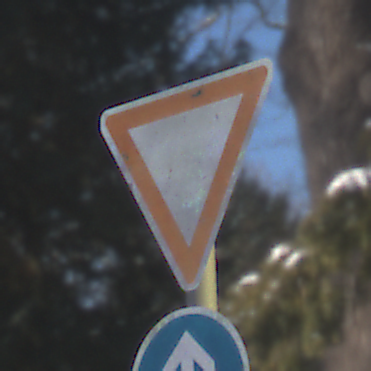
Verkehrszeichen: VorfahrtGewaehren
Zusatzzeichen unten: VorgeschriebeneFahrtrichtungGeradeaus
Umgebung: Outdoor, Special
Tageszeit: MorningAfternoon
Wetter: Clear
Licht: Natural
Jahreszeit: Winter
Kontrast: HighContrast